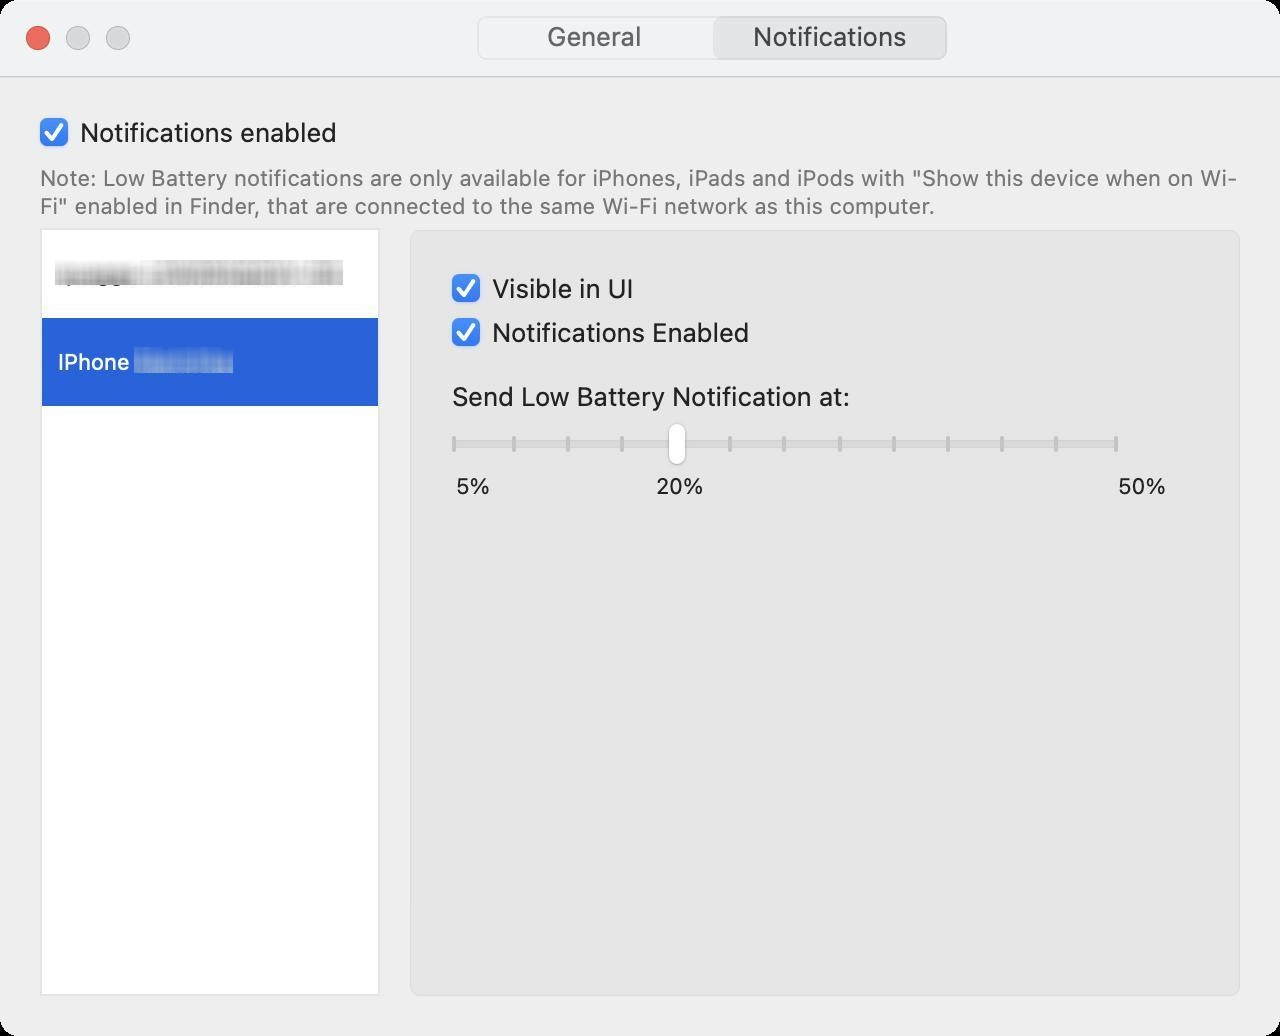
Accessibility tree:
{"name": "Notifications", "role": "AXWindow", "description": null, "role_description": "standard window", "value": null, "position": "347.00;215.00", "size": "640;518", "children": [{"name": null, "role": "AXGroup", "description": null, "role_description": "group", "value": null, "position": "202.00;113.00", "size": "421;389", "children": [{"name": "Visible_in_UI", "role": "AXCheckBox", "description": null, "role_description": "checkbox", "value": 1, "position": "224.00;135.00", "size": "97;18", "children": []}, {"name": "Notifications_Enabled", "role": "AXCheckBox", "description": null, "role_description": "checkbox", "value": 1, "position": "224.00;157.00", "size": "155;18", "children": []}, {"name": null, "role": "AXStaticText", "description": null, "role_description": "text", "value": "Send Low Battery Notification at:", "position": "224.00;190.00", "size": "204;16", "children": []}, {"name": null, "role": "AXSlider", "description": null, "role_description": "slider", "value": 20.0, "position": "224.00;210.00", "size": "337;28", "children": [{"name": null, "role": "AXValueIndicator", "description": null, "role_description": "value indicator", "value": 20.0, "position": "332.50;210.00", "size": "12;28", "children": []}]}, {"name": null, "role": "AXStaticText", "description": null, "role_description": "text", "value": "5%", "position": "226.00;236.00", "size": "18;14", "children": []}, {"name": null, "role": "AXStaticText", "description": null, "role_description": "text", "value": "20%", "position": "326.00;236.00", "size": "25;14", "children": []}, {"name": null, "role": "AXStaticText", "description": null, "role_description": "text", "value": "50%", "position": "557.00;236.00", "size": "26;14", "children": []}]}, {"name": null, "role": "AXScrollArea", "description": null, "role_description": "scroll area", "value": null, "position": "20.00;114.00", "size": "170;384", "children": [{"name": null, "role": "AXTable", "description": null, "role_description": "table", "value": null, "position": "21.00;115.00", "size": "204;382", "children": [{"name": null, "role": "AXRow", "description": null, "role_description": "table row", "value": null, "position": "21.00;115.00", "size": "204;44", "children": [{"name": null, "role": "AXCell", "description": null, "role_description": "cell", "value": null, "position": "27.00;116.00", "size": "192;42", "children": [{"name": null, "role": "AXStaticText", "description": null, "role_description": "text", "value": "quagga-L0W0RXQGXV-DS", "position": "27.00;130.00", "size": "192;14", "children": []}]}]}, {"name": null, "role": "AXRow", "description": null, "role_description": "table row", "value": null, "position": "21.00;159.00", "size": "204;44", "children": [{"name": null, "role": "AXCell", "description": null, "role_description": "cell", "value": null, "position": "27.00;160.00", "size": "192;42", "children": [{"name": null, "role": "AXStaticText", "description": null, "role_description": "text", "value": "IPhone Marichka", "position": "27.00;174.00", "size": "192;14", "children": []}]}]}, {"name": null, "role": "AXColumn", "description": null, "role_description": "column", "value": null, "position": "21.00;115.00", "size": "204;382", "children": []}]}, {"name": null, "role": "AXScrollBar", "description": null, "role_description": "scroll bar", "value": 0.0, "position": "21.00;481.00", "size": "168;16", "children": [{"name": null, "role": "AXValueIndicator", "description": null, "role_description": "value indicator", "value": 0.0, "position": "22.00;485.00", "size": "136;12", "children": []}, {"name": null, "role": "AXButton", "description": null, "role_description": "increment arrow button", "value": null, "position": "21.00;481.00", "size": "0;0", "children": []}, {"name": null, "role": "AXButton", "description": null, "role_description": "decrement arrow button", "value": null, "position": "21.00;481.00", "size": "0;0", "children": []}, {"name": null, "role": "AXButton", "description": null, "role_description": "increment page button", "value": null, "position": "159.00;485.00", "size": "30;12", "children": []}, {"name": null, "role": "AXButton", "description": null, "role_description": "decrement page button", "value": null, "position": "21.00;485.00", "size": "1;12", "children": []}]}]}, {"name": "Notifications_enabled", "role": "AXCheckBox", "description": null, "role_description": "checkbox", "value": 1, "position": "18.00;57.00", "size": "155;18", "children": []}, {"name": null, "role": "AXStaticText", "description": null, "role_description": "text", "value": "Note: Low Battery notifications are only available for iPhones, iPads and iPods with \"Show this device when on Wi-Fi\" enabled in Finder, that are connected to the same Wi-Fi network as this computer.", "position": "18.00;82.00", "size": "604;28", "children": []}, {"name": null, "role": "AXToolbar", "description": null, "role_description": "toolbar", "value": null, "position": "0.00;0.00", "size": "640;38", "children": [{"name": null, "role": "AXRadioGroup", "description": null, "role_description": "radio group", "value": "{\n    \"name\": null,\n    \"role\": \"AXRadioButton\",\n    \"description\": \"Notifications\",\n    \"role_description\": \"radio button\",\n    \"value\": 1,\n    \"position\": \"356.50;7.00\",\n    \"size\": \"118;25\",\n    \"children\": []\n}", "position": "234.50;0.00", "size": "243;38", "children": [{"name": null, "role": "AXRadioButton", "description": "General", "role_description": "radio button", "value": 0, "position": "237.50;0.00", "size": "119;38", "children": []}, {"name": null, "role": "AXRadioButton", "description": "Notifications", "role_description": "radio button", "value": 1, "position": "356.50;0.00", "size": "118;38", "children": []}]}]}, {"name": null, "role": "AXButton", "description": null, "role_description": "close button", "value": null, "position": "12.00;11.00", "size": "14;16", "children": []}, {"name": null, "role": "AXButton", "description": null, "role_description": "zoom button", "value": null, "position": "52.00;11.00", "size": "14;16", "children": [{"name": null, "role": "AXGroup", "description": null, "role_description": "group", "value": null, "position": "52.00;11.00", "size": "14;16", "children": [{"name": null, "role": "AXGroup", "description": null, "role_description": "group", "value": null, "position": "52.00;11.00", "size": "14;16", "children": []}]}]}, {"name": null, "role": "AXButton", "description": null, "role_description": "minimize button", "value": null, "position": "32.00;11.00", "size": "14;16", "children": []}]}